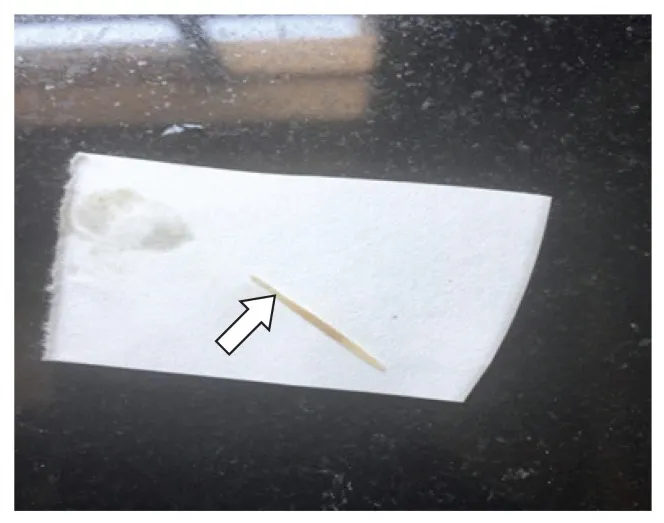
Further sectioning in this area revealed a 3 cm fish bone (arrow).
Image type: pathology (fish)